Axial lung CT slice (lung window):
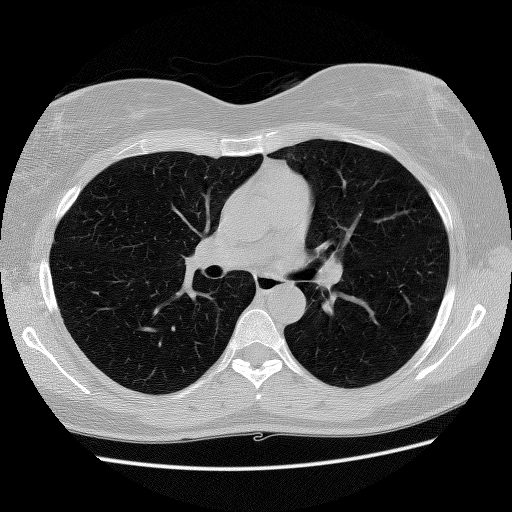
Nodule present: no